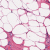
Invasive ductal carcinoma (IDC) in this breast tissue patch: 0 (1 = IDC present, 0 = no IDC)